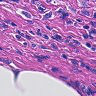
Metastatic tissue present: yes